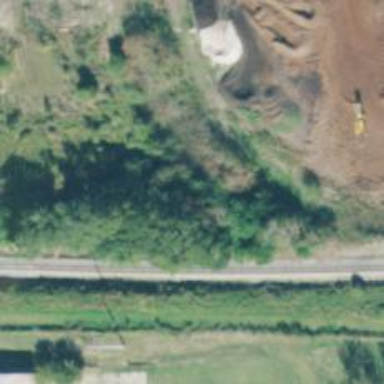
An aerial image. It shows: Abandoned spur railway.